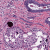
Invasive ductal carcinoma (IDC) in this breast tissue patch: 0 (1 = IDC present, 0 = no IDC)